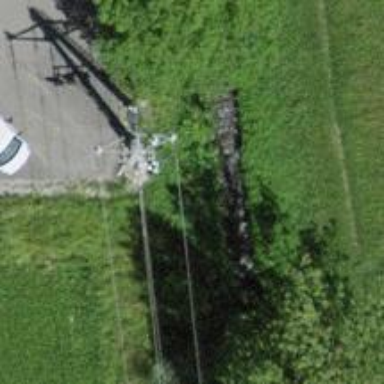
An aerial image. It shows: Power pole.